Interaction volume radius: 10 \u00c5
Interaction volume height: 25 \u00c5
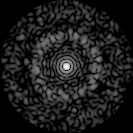
Disorder parameter: 0.8146